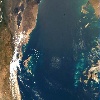
Label: water